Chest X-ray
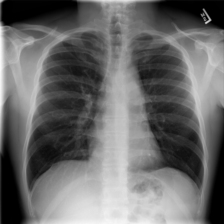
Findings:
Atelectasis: negative
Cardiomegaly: negative
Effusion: negative
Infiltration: negative
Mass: positive
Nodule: negative
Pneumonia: negative
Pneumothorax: negative
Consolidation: negative
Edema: negative
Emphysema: negative
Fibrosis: negative
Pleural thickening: negative
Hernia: negative